Question: I am using a project without ARC. I am trying to install RestKit on to the project. I tried following instructions given in the following links:
<URL>
<URL>
But I am getting following errors

The errors happen on following lines:
1. Unexpected @ in the program:
'''
NSArray *attributeNames = [userInfoValue isKindOfClass:[NSArray class]] ? userInfoValue : @[ userInfoValue ];
'''
Is this a valid Obj C syntax first of all.
1. Array subscript is not an integer
NSAttributeDescription *attribute = [entity attributesByName][attributeName];
attributeName is a CFStringRef
Has any one faced these issues. Please inform me the fix.
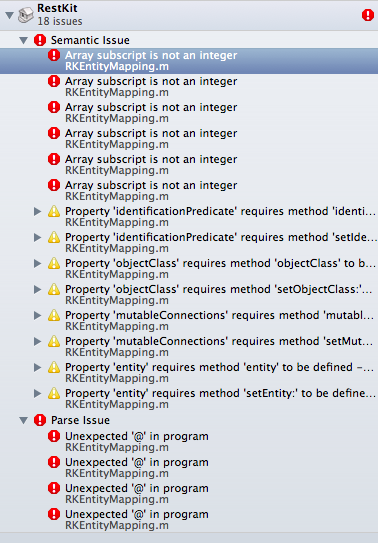
Answer: This is do to the use of Objective-C literal subscript access to the attribute property.
What version of Xcode are you building against and with what base SDK? Under Xcode 4.5.2 with a base SDK of 6.0 it compiles without an issue.